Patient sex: F
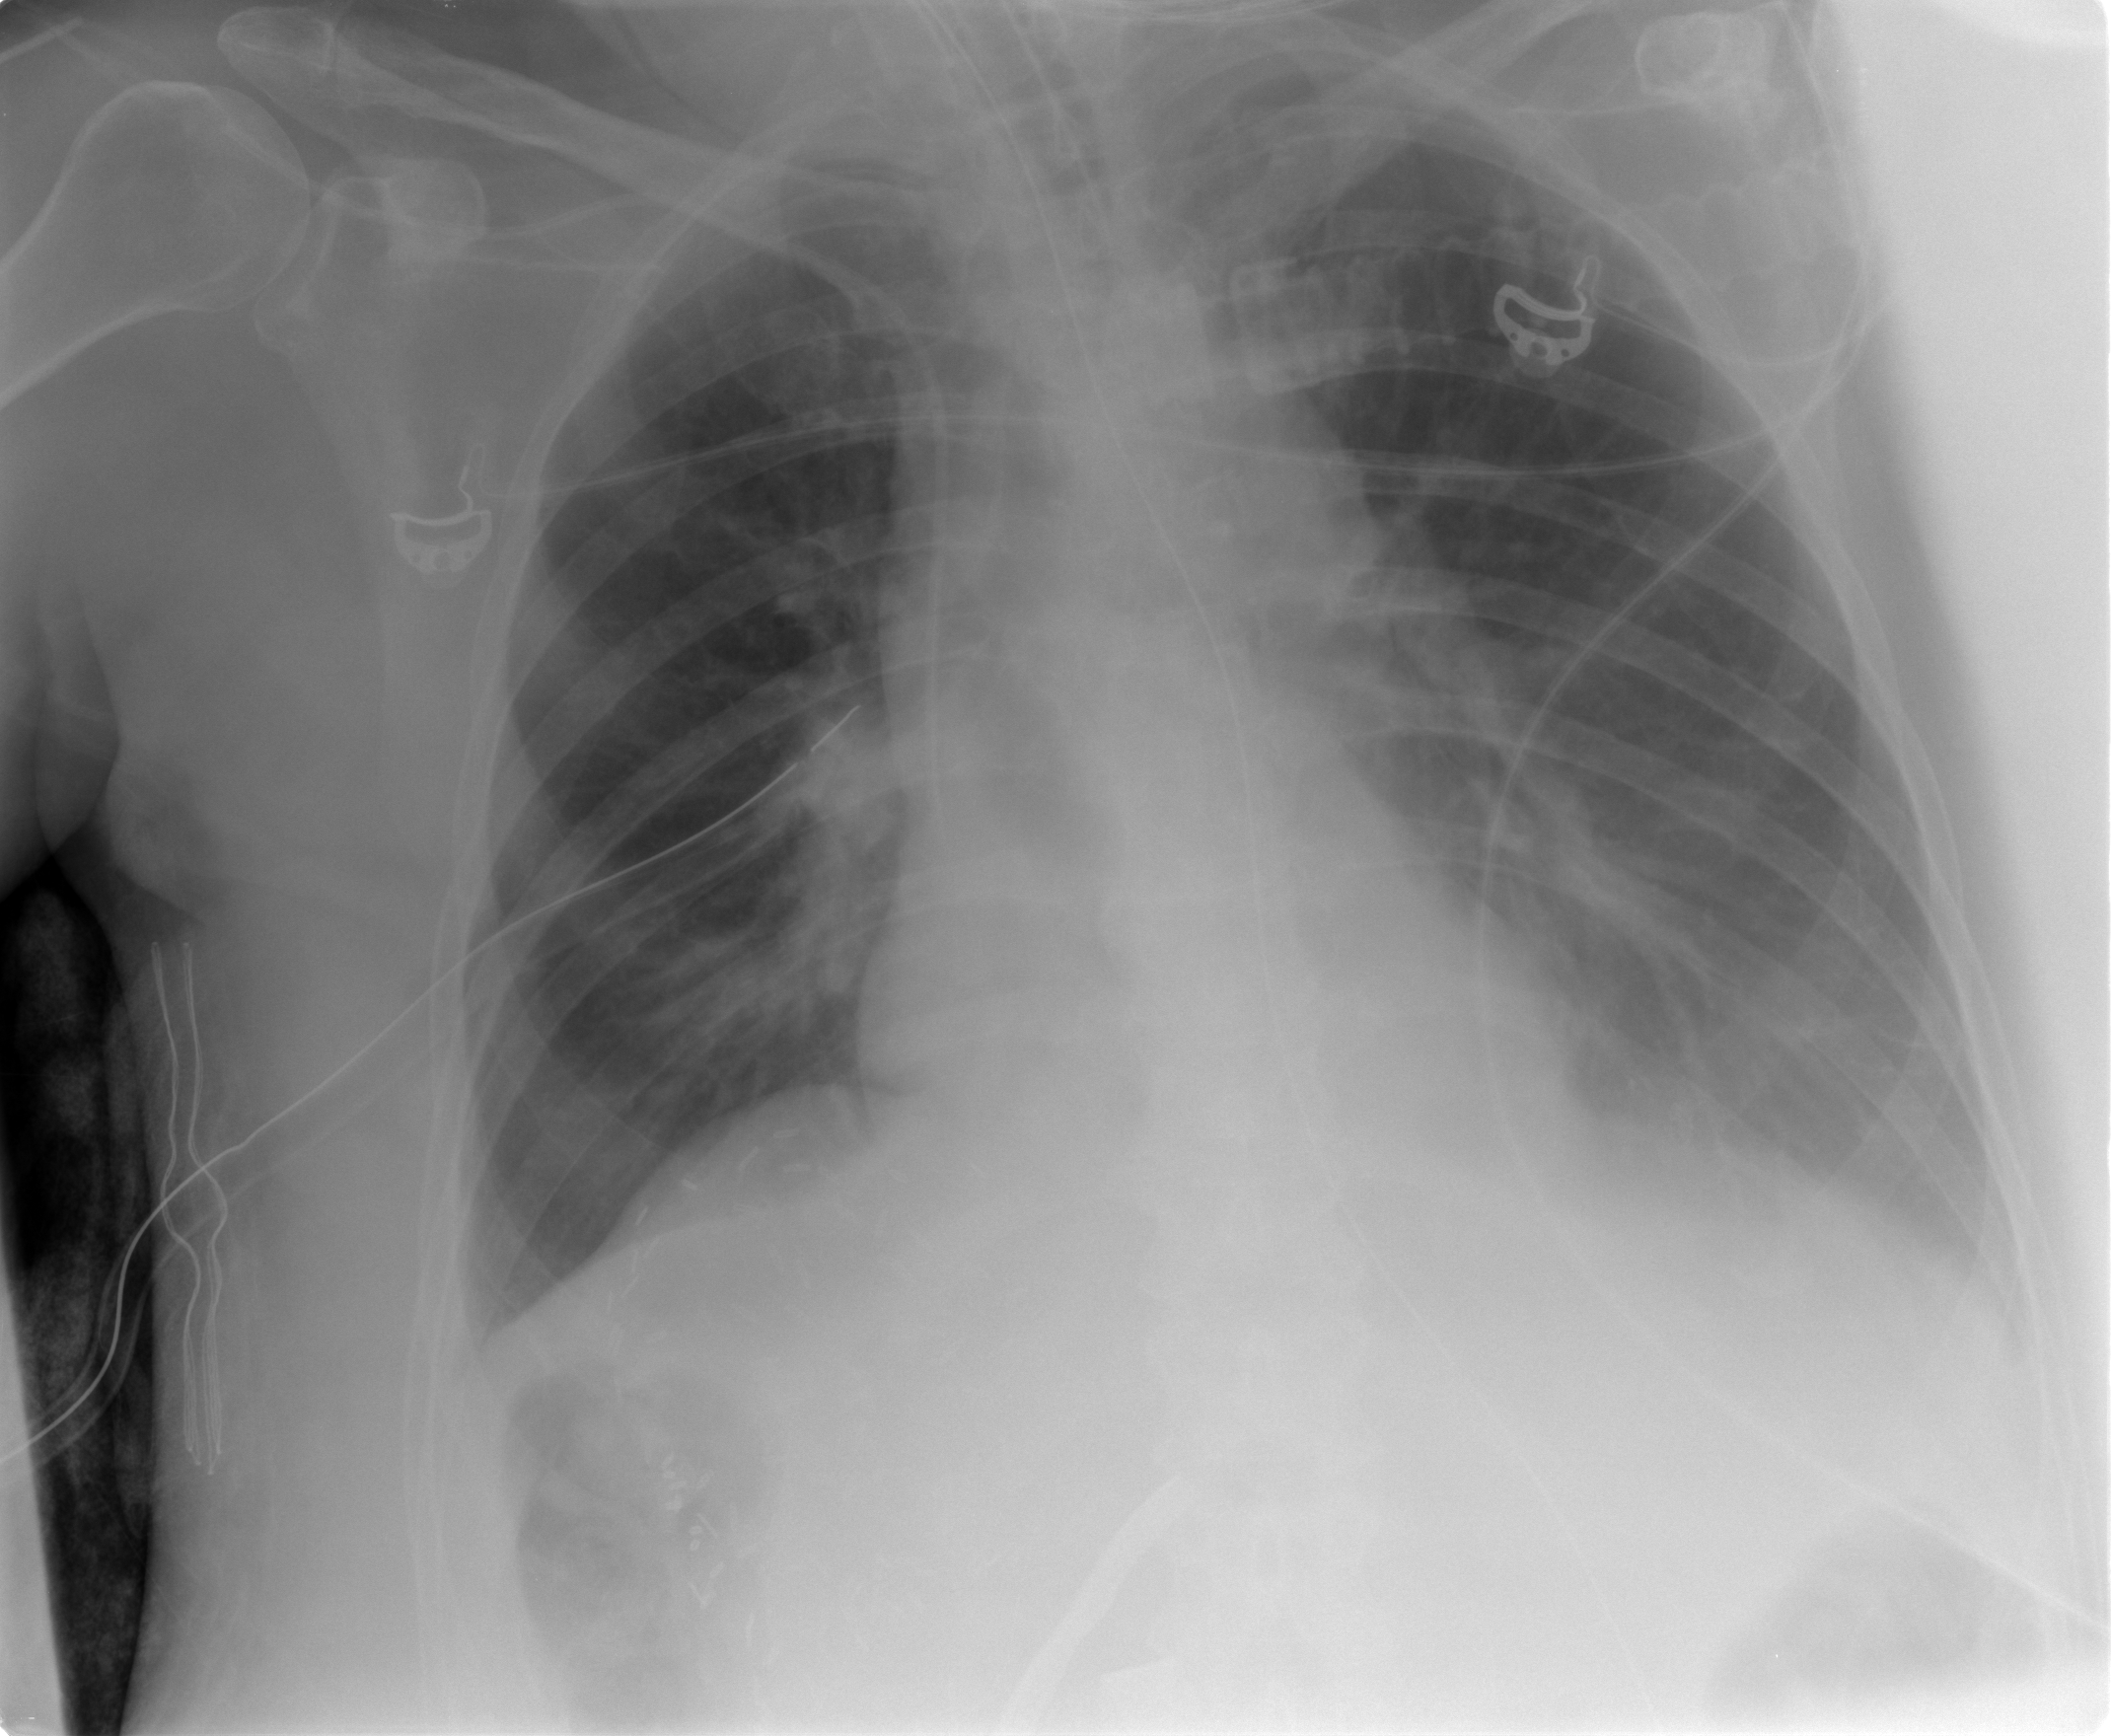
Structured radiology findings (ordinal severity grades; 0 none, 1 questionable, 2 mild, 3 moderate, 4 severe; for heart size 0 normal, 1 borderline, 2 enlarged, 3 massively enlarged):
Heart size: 0
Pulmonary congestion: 0
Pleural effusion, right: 0
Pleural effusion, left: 2
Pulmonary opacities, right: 0
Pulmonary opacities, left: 0
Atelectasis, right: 2
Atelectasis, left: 2